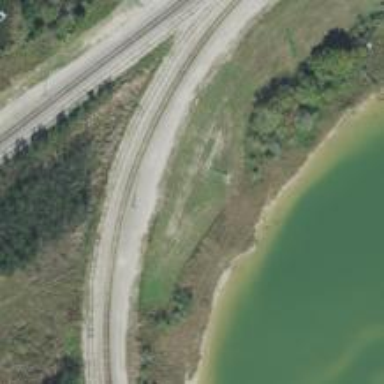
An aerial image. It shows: Railway siding for service.